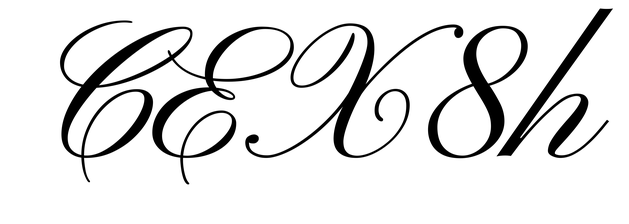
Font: PinyonScript-Regular